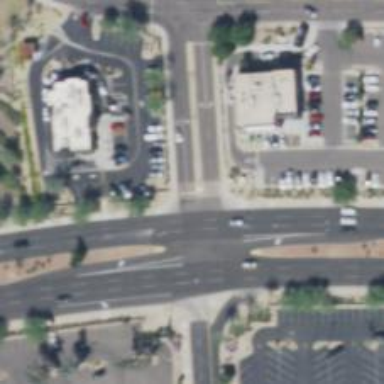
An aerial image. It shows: Solid stop line on the road.